【题型】解答题　【知识点】平面几何　【难度】easy
如图，在$\triangle ABC$中，$\angle ACD = \angle B$，$AD = 4$，$DB = 5$。

（1）求$AC$的长；

（2）若设$\overrightarrow{CA} = \vec{a}$，$\overrightarrow{CB} = \vec{b}$，试用$\vec{a}$，$\vec{b}$的线性组合表示向量$\overrightarrow{CD}$。
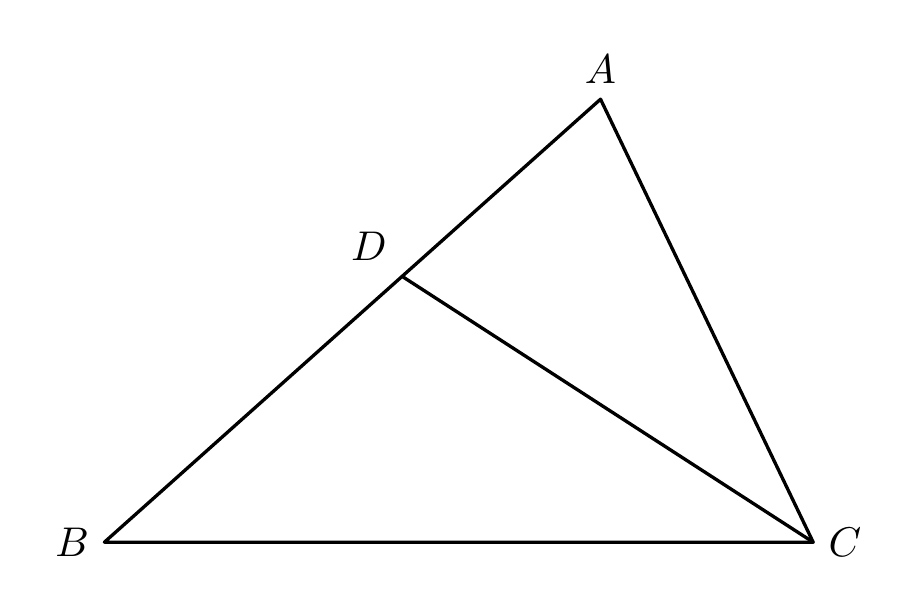
【解答】
【答案】(1) $6$

(2) $\dfrac{4}{9}\vec{b} + \dfrac{5}{9}\vec{a}$

【知识点】向量的线性运算、相似三角形的判定与性质综合

【分析】本题考查相似三角形的判定和性质，向量的线性计算：

(1) 证明$\triangle ACD \backsim \triangle ABC$，列出比例式进行求解即可；

(2) 根据三角形法则，求出$\overrightarrow{AB}$，进而求出$\overrightarrow{AD}$，再利用三角形法则，求出$\overrightarrow{CD}$即可。

【详解】(1) 解：$\because \angle ACD = \angle B$，$\angle A = \angle A$，
$\therefore \triangle ACD \backsim \triangle ABC$，
$\therefore \dfrac{AC}{AD} = \dfrac{AB}{AC}$，
$\therefore AC^2 = AB \cdot AD = 4 \times (4+5) = 36$，
$\therefore AC = \sqrt{36} = 6$；

(2) $\because \overrightarrow{CA} = \vec{a}$，$\overrightarrow{CB} = \vec{b}$，
$\therefore \overrightarrow{AB} = \overrightarrow{CB} - \overrightarrow{CA} = \vec{b} - \vec{a}$，
$\because AD = 4$，$DB = 5$，
$\therefore AB = 9$，
$\therefore AD = \dfrac{4}{9}AB$，
$\therefore \overrightarrow{AD} = \dfrac{4}{9}\overrightarrow{AB} = \dfrac{4}{9}\vec{b} - \dfrac{4}{9}\vec{a}$，
$\therefore \overrightarrow{CD} = \overrightarrow{CA} + \overrightarrow{AD} = \vec{a} + \dfrac{4}{9}\vec{b} - \dfrac{4}{9}\vec{a} = \dfrac{4}{9}\vec{b} + \dfrac{5}{9}\vec{a}$。